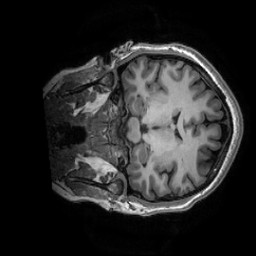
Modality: T1w
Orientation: coronal
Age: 30
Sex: female
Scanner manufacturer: ge
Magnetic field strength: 3 T
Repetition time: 0.0073 s
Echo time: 0.003 s